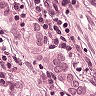
Metastatic tissue present: yes